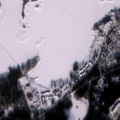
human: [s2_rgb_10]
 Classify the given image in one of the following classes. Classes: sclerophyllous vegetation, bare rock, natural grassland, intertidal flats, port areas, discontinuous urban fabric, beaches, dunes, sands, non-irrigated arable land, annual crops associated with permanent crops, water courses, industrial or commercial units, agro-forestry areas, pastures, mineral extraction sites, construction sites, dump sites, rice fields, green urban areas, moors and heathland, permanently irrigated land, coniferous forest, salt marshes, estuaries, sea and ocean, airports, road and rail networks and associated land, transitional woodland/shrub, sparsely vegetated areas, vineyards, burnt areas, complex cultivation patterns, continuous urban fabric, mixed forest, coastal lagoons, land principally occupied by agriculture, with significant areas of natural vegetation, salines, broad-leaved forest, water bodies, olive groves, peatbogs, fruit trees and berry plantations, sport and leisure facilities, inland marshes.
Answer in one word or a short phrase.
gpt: discontinuous urban fabric, coniferous forest, mixed forest, sea and ocean